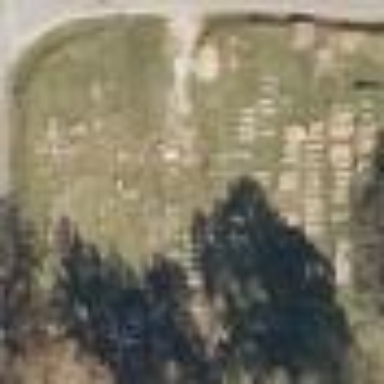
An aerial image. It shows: Cemetery.